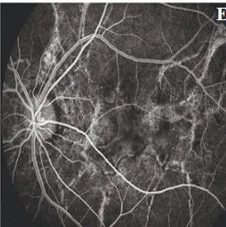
LE posterior pole shows AS with subretinal hyperreflective membrane in macula, early and mid phase FFA showing leakage from the CNV complex.
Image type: ophthalmic_imaging (ophthalmic_angiography)